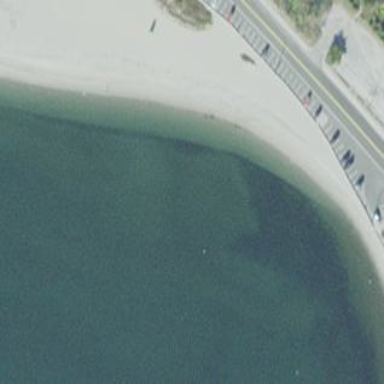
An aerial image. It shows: Beautiful beach with natural surroundings.